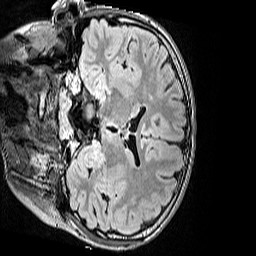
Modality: FLAIR
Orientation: coronal
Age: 11
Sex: male
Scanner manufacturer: siemens
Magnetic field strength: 3 T
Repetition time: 5 s
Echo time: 0.388 s